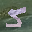
Label: 5